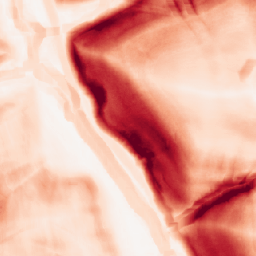
Category: morphological
Decomposition family: morphological_square
Decomposition parameters: operation: gradient
size: 10
Upsampling method: nearest
Upsampling parameters: scale: 4
Upsampling scale: 4